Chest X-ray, AP view. Patient: 45 years old, sex M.
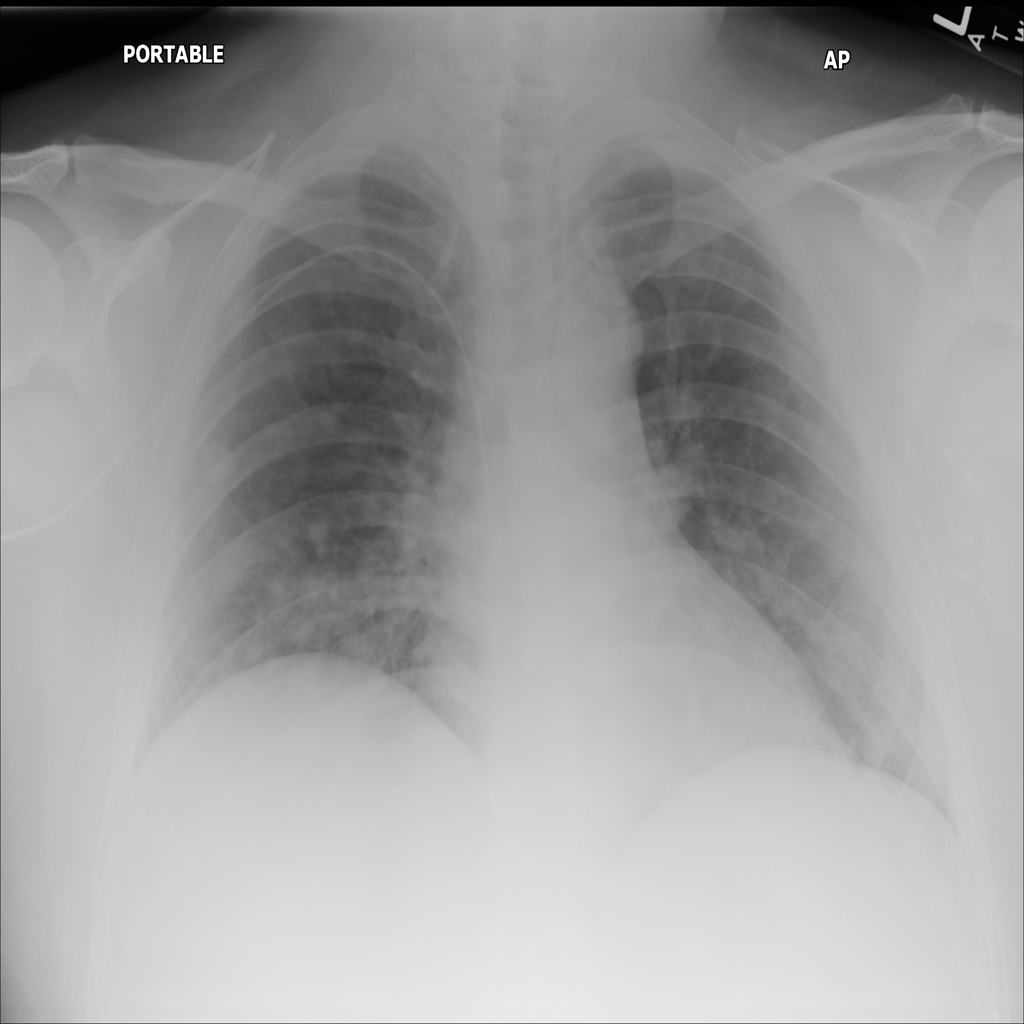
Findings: Mass